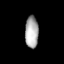
Tissue: lung
Cell type: T cells
Senescence score: 0.5469
Nuclear area (px): 409
Mean DAPI intensity: 174.792